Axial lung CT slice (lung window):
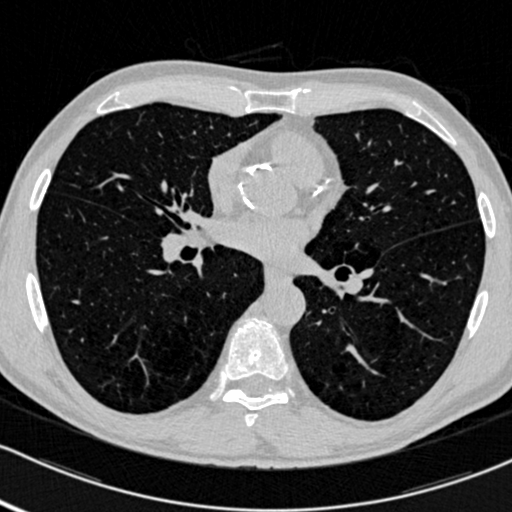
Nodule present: no